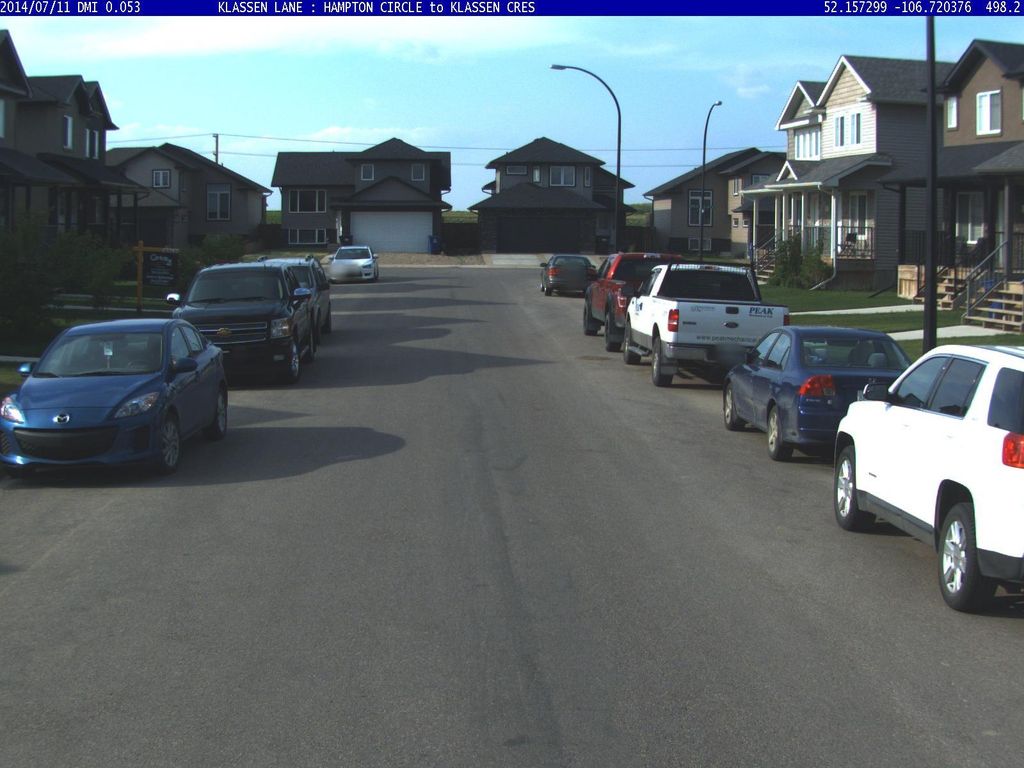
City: saskatoon